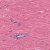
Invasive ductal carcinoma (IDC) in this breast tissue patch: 0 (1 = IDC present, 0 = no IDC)